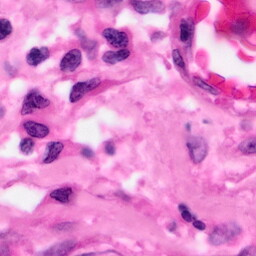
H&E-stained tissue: Pancreatic